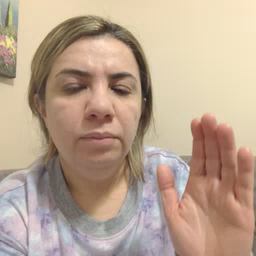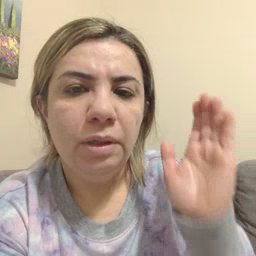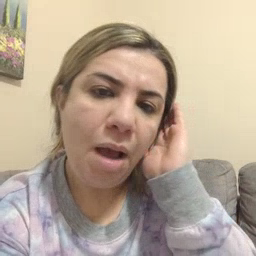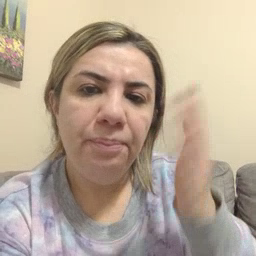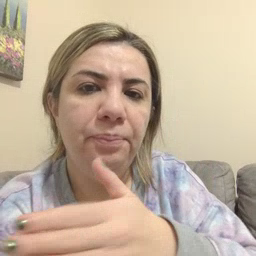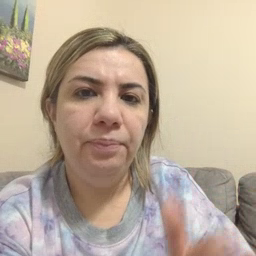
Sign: bedroom